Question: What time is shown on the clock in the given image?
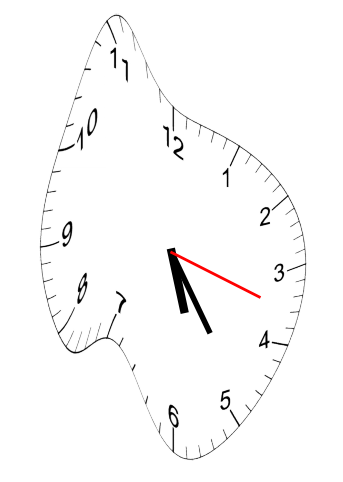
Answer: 05:24:18